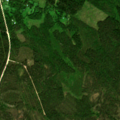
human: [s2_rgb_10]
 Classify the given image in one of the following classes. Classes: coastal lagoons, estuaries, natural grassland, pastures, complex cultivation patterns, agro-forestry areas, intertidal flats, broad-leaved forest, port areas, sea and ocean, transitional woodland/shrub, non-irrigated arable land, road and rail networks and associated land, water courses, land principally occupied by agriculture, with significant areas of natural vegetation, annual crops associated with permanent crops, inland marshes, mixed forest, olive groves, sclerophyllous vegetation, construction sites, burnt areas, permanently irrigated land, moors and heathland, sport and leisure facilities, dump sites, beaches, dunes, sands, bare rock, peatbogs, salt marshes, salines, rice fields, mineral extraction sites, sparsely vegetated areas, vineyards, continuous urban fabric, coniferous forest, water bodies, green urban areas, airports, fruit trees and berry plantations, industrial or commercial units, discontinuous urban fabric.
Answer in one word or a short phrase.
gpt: coniferous forest, mixed forest